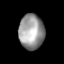
Tissue: lung
Cell type: Epithelial cells
Senescence score: 0.2165
Nuclear area (px): 865
Mean DAPI intensity: 152.815